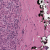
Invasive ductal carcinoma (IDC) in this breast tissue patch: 0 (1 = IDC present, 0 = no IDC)